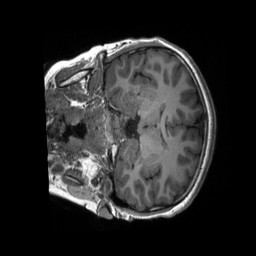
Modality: T1w
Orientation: coronal
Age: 13
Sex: male
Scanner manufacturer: siemens
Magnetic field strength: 3 T
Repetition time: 2.3 s
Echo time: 0.00232 s